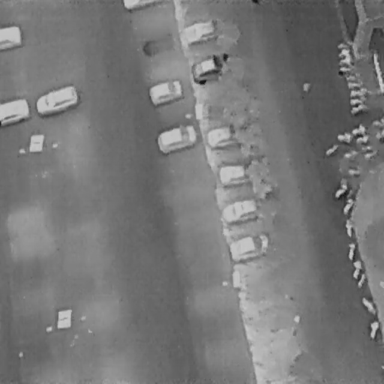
There are 12 Cars in the infrared image.